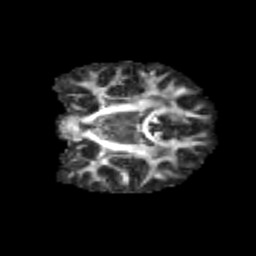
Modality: FA
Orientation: coronal
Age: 13
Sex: female
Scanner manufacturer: siemens
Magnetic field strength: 3 T
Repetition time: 3.8 s
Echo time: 0.07 s